Field crop: tomato
Growth stage: 1
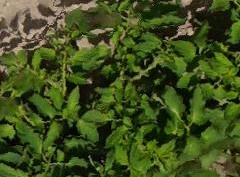
Species: tomato